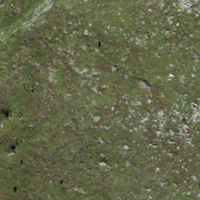
EUNIS habitat code: 26
Species observed at this site:
Oenanthe oenanthe